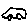
Label: car